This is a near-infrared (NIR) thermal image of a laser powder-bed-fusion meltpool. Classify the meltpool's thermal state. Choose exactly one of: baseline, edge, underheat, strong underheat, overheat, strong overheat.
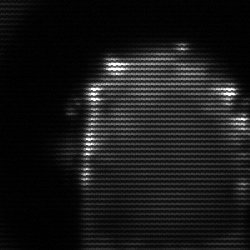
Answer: baseline